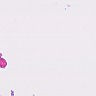
Metastatic tissue present: no